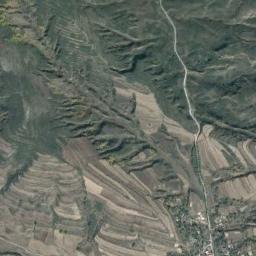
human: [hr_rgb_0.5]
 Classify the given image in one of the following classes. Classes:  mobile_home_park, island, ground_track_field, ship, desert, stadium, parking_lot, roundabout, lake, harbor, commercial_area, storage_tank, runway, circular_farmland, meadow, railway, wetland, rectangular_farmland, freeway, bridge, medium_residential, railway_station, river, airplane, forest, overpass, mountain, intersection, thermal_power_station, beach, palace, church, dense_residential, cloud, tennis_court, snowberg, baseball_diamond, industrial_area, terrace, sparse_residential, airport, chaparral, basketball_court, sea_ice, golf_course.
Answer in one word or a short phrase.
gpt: mountain